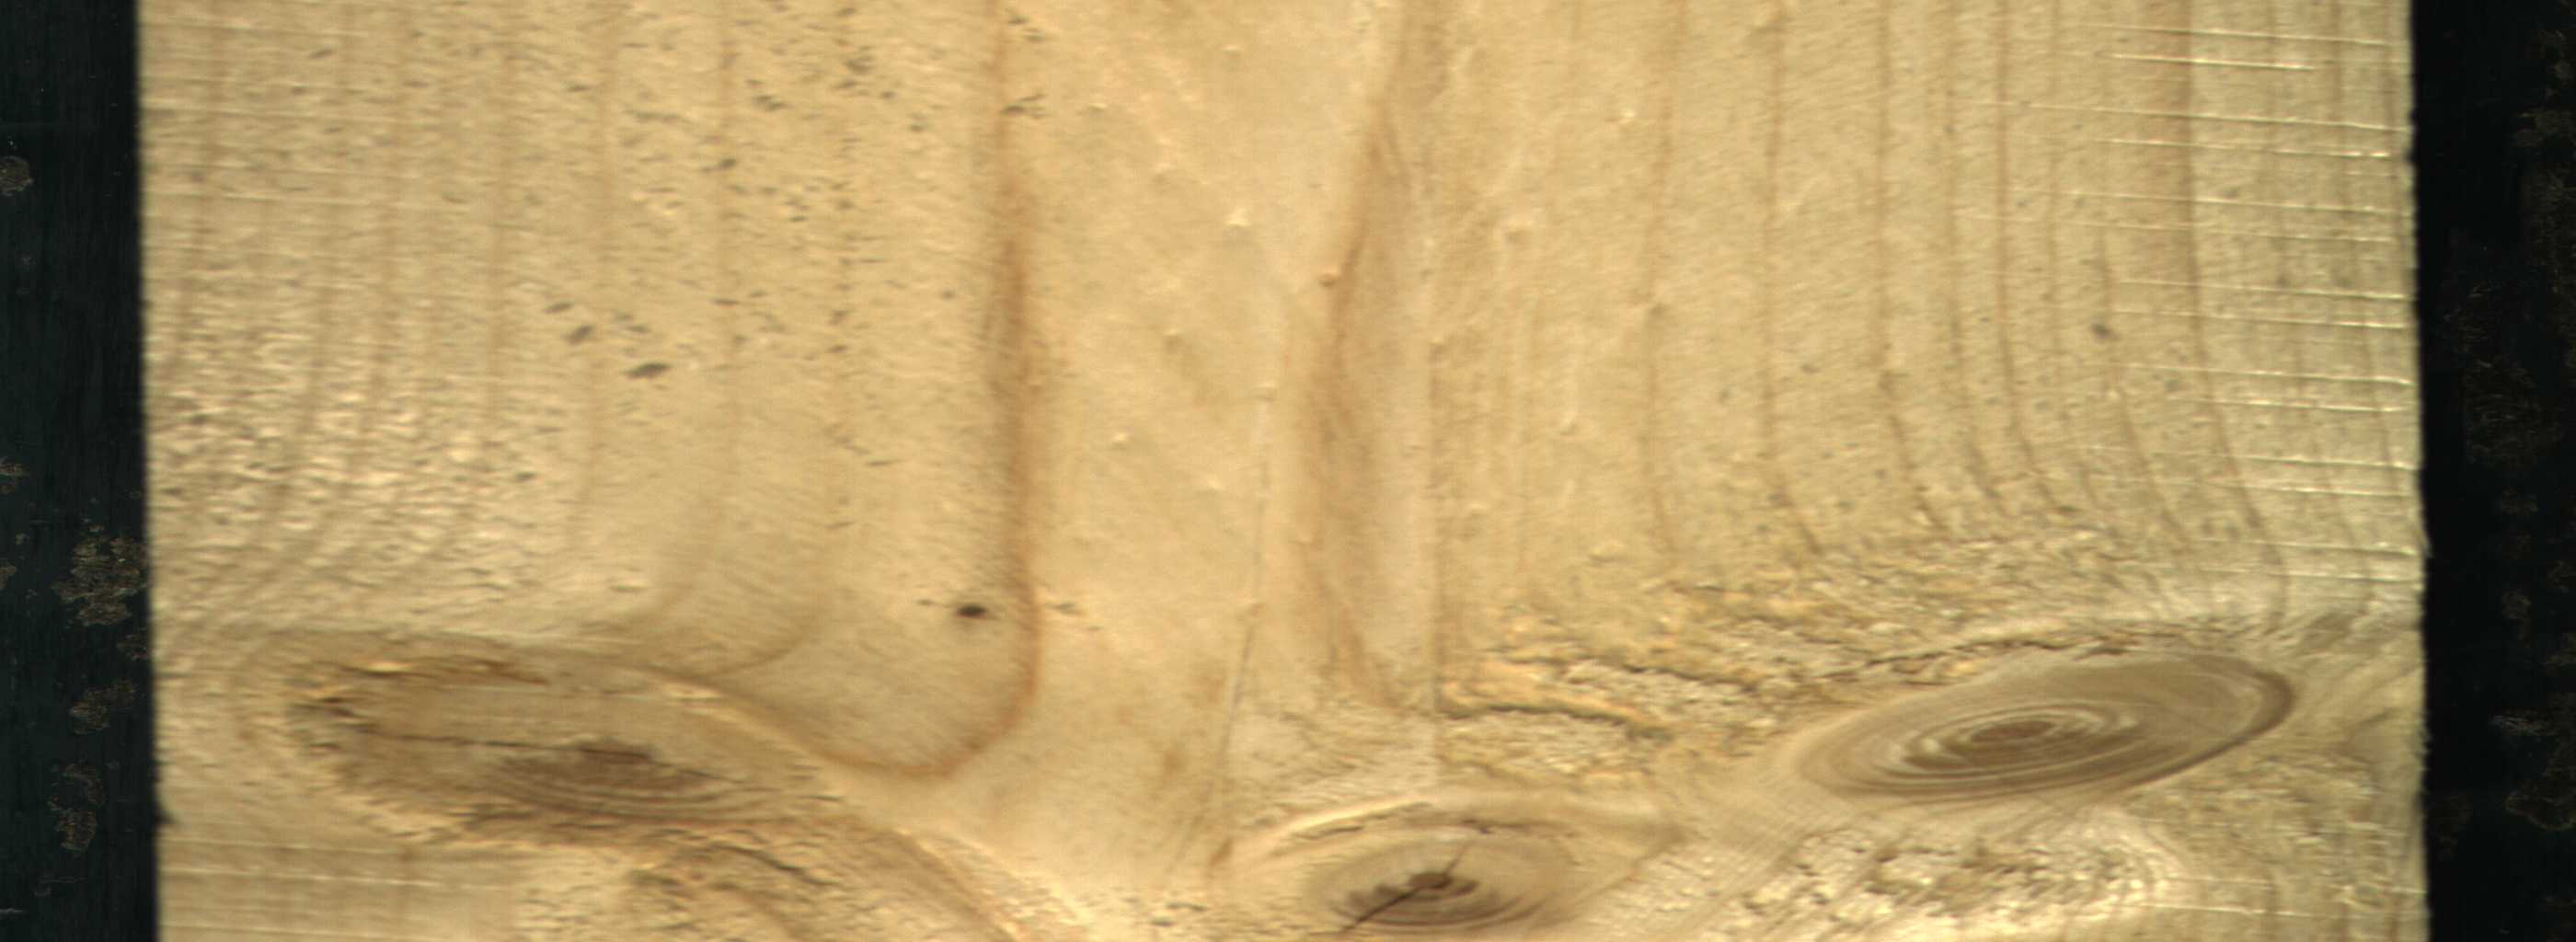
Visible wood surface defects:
knot_with_crack
knot_with_crack
Dead_Knot
Live_Knot
Live_Knot